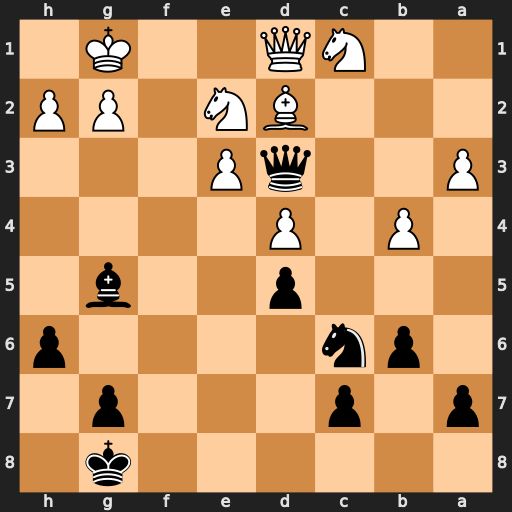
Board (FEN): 6k1/p1p3p1/1pn4p/3p2b1/1P1P4/P2qP3/3BN1PP/2NQ2K1
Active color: b
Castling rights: -
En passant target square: -
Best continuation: Bxe3+ Kh1 Qxd2 Qxd2 Bxd2